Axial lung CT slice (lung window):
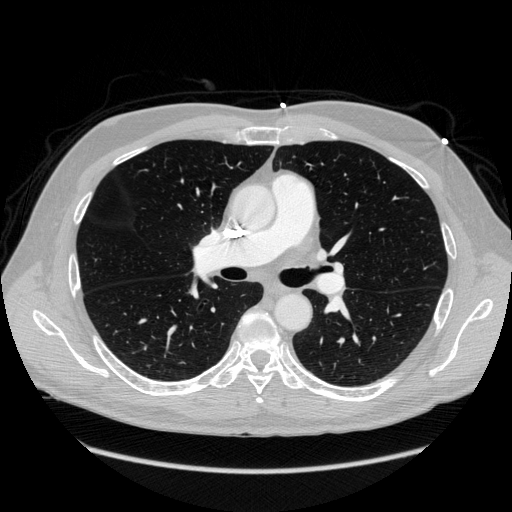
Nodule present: no